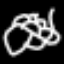
Label: mushroom